Question: I have been looking through registries for hours and can't seem to find the one that controls the Internet Explorer Temporary Internet File settings. I want to change from Automatic to something else.

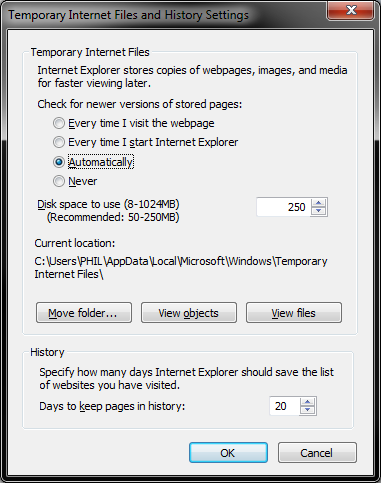
Answer: '''
HKCU\Software\Microsoft\Windows\CurrentVersion\Internet Settings
'''
DWORD called
- - - -
Found it <URL>.
Tried it out and it is certainly true for IE8/XP SP3